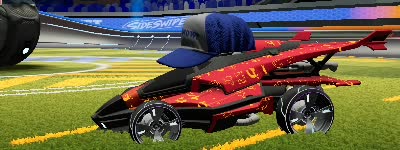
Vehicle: aftershock